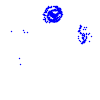
Particle: electron